【题型】解答题　【知识点】平面几何　【难度】medium
已知：如图，平行四边形 \(ABCD\) 中，点 \(M\)、\(N\) 分别在边 \(DC\)、\(BC\) 上，对角线 \(BD\) 分别交 \(AM\)、\(AN\) 于点 \(E\)、\(F\)，且 \(DE:EF:BF = 1:2:1\).

(1) 求证：\(MN \parallel BD\)；

(2) 设 \(\overrightarrow{AM} = \vec{a}\)，\(\overrightarrow{AN} = \vec{b}\)，请直接写出 \(\overrightarrow{MN}\) 和 \(\overrightarrow{BD}\) 关于 \(\vec{a}\)、\(\vec{b}\) 的分解式：\(\overrightarrow{MN} = \underline{\quad\quad}\)；\(\overrightarrow{BD} = \underline{\quad\quad}\).
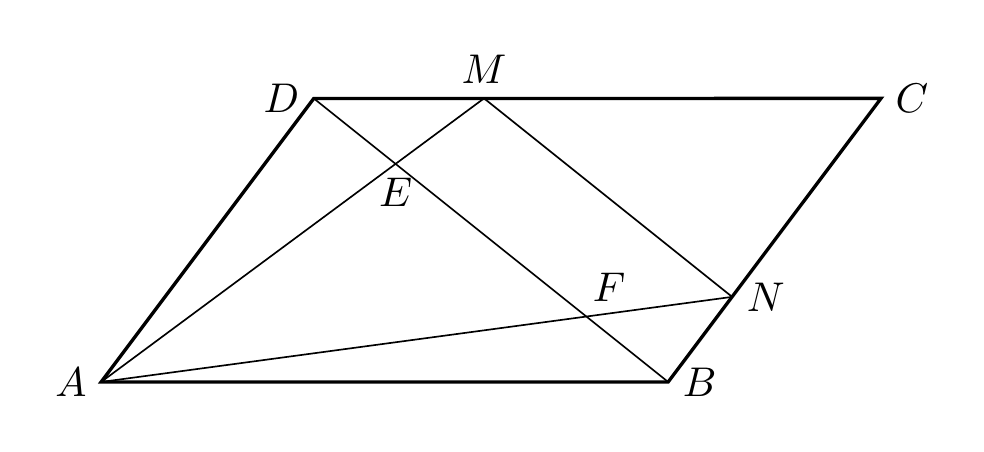
【解答】
【答案】(1) 见解析；(2) \(\overrightarrow{MN} = \vec{b} - \vec{a}\)，\(\overrightarrow{BD} = \dfrac{3}{2}\vec{a} - \dfrac{3}{2}\vec{b}\)

【分析】(1) 证明 \(\triangle DEM \backsim \triangle BEA\)，推出 \(\dfrac{DM}{CD} = \dfrac{1}{3}\)，同法得到 \(\dfrac{BN}{BC} = \dfrac{1}{3}\)，进而得到 \(\dfrac{DM}{CD} = \dfrac{BN}{BC}\)，即可得到 \(MN \parallel BD\)；

(2) 利用三角形法则表示出 \(\overrightarrow{MN}\)，再根据 \(MN\) 与 \(BD\) 的数量关系，表示出 \(\overrightarrow{BD}\)，即可.

【详解】(1) 证明：在平行四边形 \(ABCD\) 中，\(AB = CD\)，\(AB \parallel CD\).

\(\because DE:EF:BF = 1:2:1\)，
\par % 因为和所以之间空一行
$\therefore \dfrac{DE}{BE} = \dfrac{1}{3}$.

$\because AB \parallel CD$，
\par % 因为和所以之间空一行
$\therefore \triangle DEM \backsim \triangle BEA$，
\par % 所以和所以之间空一行
$\therefore \dfrac{DM}{AB} = \dfrac{DE}{BE}$.

又 $\because AB = CD$，
\par % 因为和所以之间空一行
$\therefore \dfrac{DM}{CD} = \dfrac{1}{3}$.

同理可得 $\dfrac{BN}{BC} = \dfrac{1}{3}$，
\par % 文字后和所以之间空一行
$\therefore \dfrac{DM}{CD} = \dfrac{BN}{BC}$.
\par % 所以和所以之间空一行
$\therefore MN \parallel BD$.

(2) 由图可知：$\overrightarrow{MN} = \overrightarrow{AN} - \overrightarrow{AM} = \vec{b} - \vec{a}$，

$\because MN \parallel BD$，
\par % 因为和所以之间空一行
$\therefore \triangle CMN \backsim \triangle CDB$，
\par % 所以和所以之间空一行
$\therefore \dfrac{MN}{BD} = \dfrac{CM}{CD}$.

由 (1) 知：$\dfrac{DM}{CD} = \dfrac{1}{3}$，
\par % 文字后和所以之间空一行
$\therefore \dfrac{MN}{BD} = \dfrac{2}{3}$，
\par % 所以和所以之间空一行
$\therefore BD = \dfrac{3}{2}MN$，
\par % 所以和所以之间空一行
$\therefore \overrightarrow{BD} = -\dfrac{3}{2}\overrightarrow{MN} = \dfrac{3}{2}\vec{a} - \dfrac{3}{2}\vec{b}$.

故答案为：$\vec{b} - \vec{a}$，$\dfrac{3}{2}\vec{a} - \dfrac{3}{2}\vec{b}$.

【点睛】本题考查相似三角形的判定和性质，平行线分线段成比例，以及向量的线性计算，证明三角形相似，掌握三角形法则分解向量，是解题的关键.